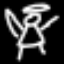
Label: angel